Interaction volume radius: 5 \u00c5
Interaction volume height: 15 \u00c5
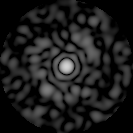
Disorder parameter: 0.8705